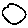
Label: circle